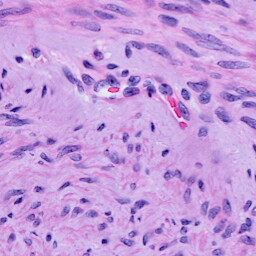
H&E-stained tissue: Cervix